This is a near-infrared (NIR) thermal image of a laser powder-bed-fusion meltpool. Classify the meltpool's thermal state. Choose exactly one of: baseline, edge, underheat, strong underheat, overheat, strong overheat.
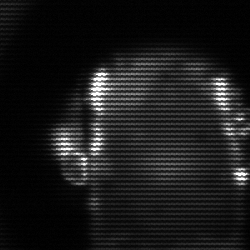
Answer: baseline